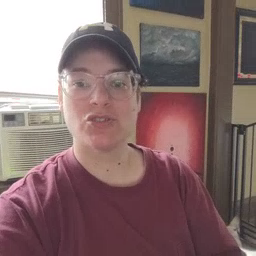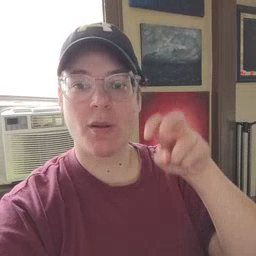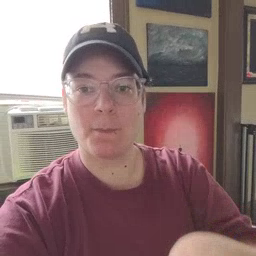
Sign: jump